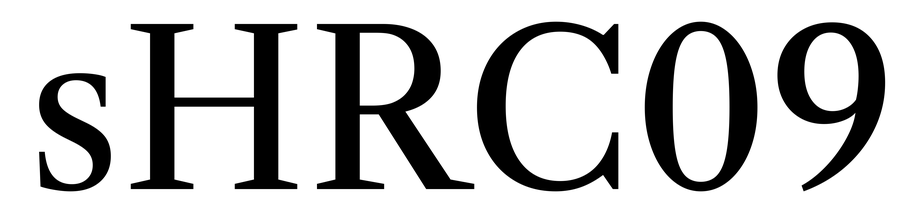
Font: LibreCaslonText_Regular